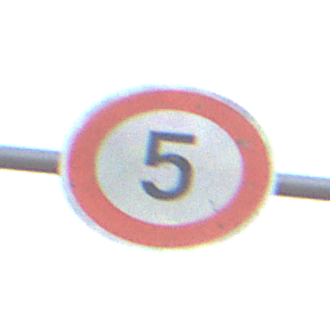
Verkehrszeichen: Geschwindigkeit5
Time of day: SunriseSunset
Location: Outdoor (Nature)
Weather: PartlyCloudy
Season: NotSpecified
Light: Natural